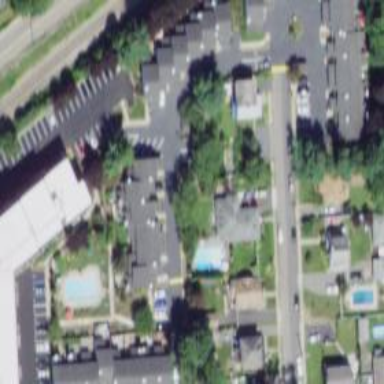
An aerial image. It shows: Residential area consisting of condominiums.